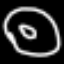
Label: donut